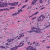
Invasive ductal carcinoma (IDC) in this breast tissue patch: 1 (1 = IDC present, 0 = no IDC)